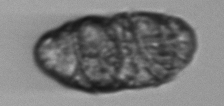
Label: Margalefidinium